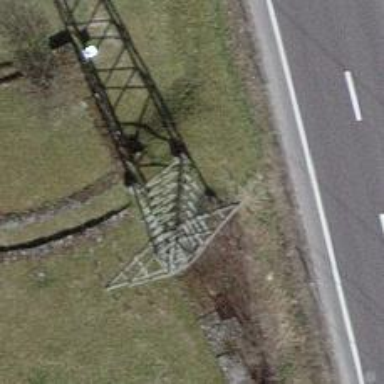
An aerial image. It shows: Power tower.